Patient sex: M
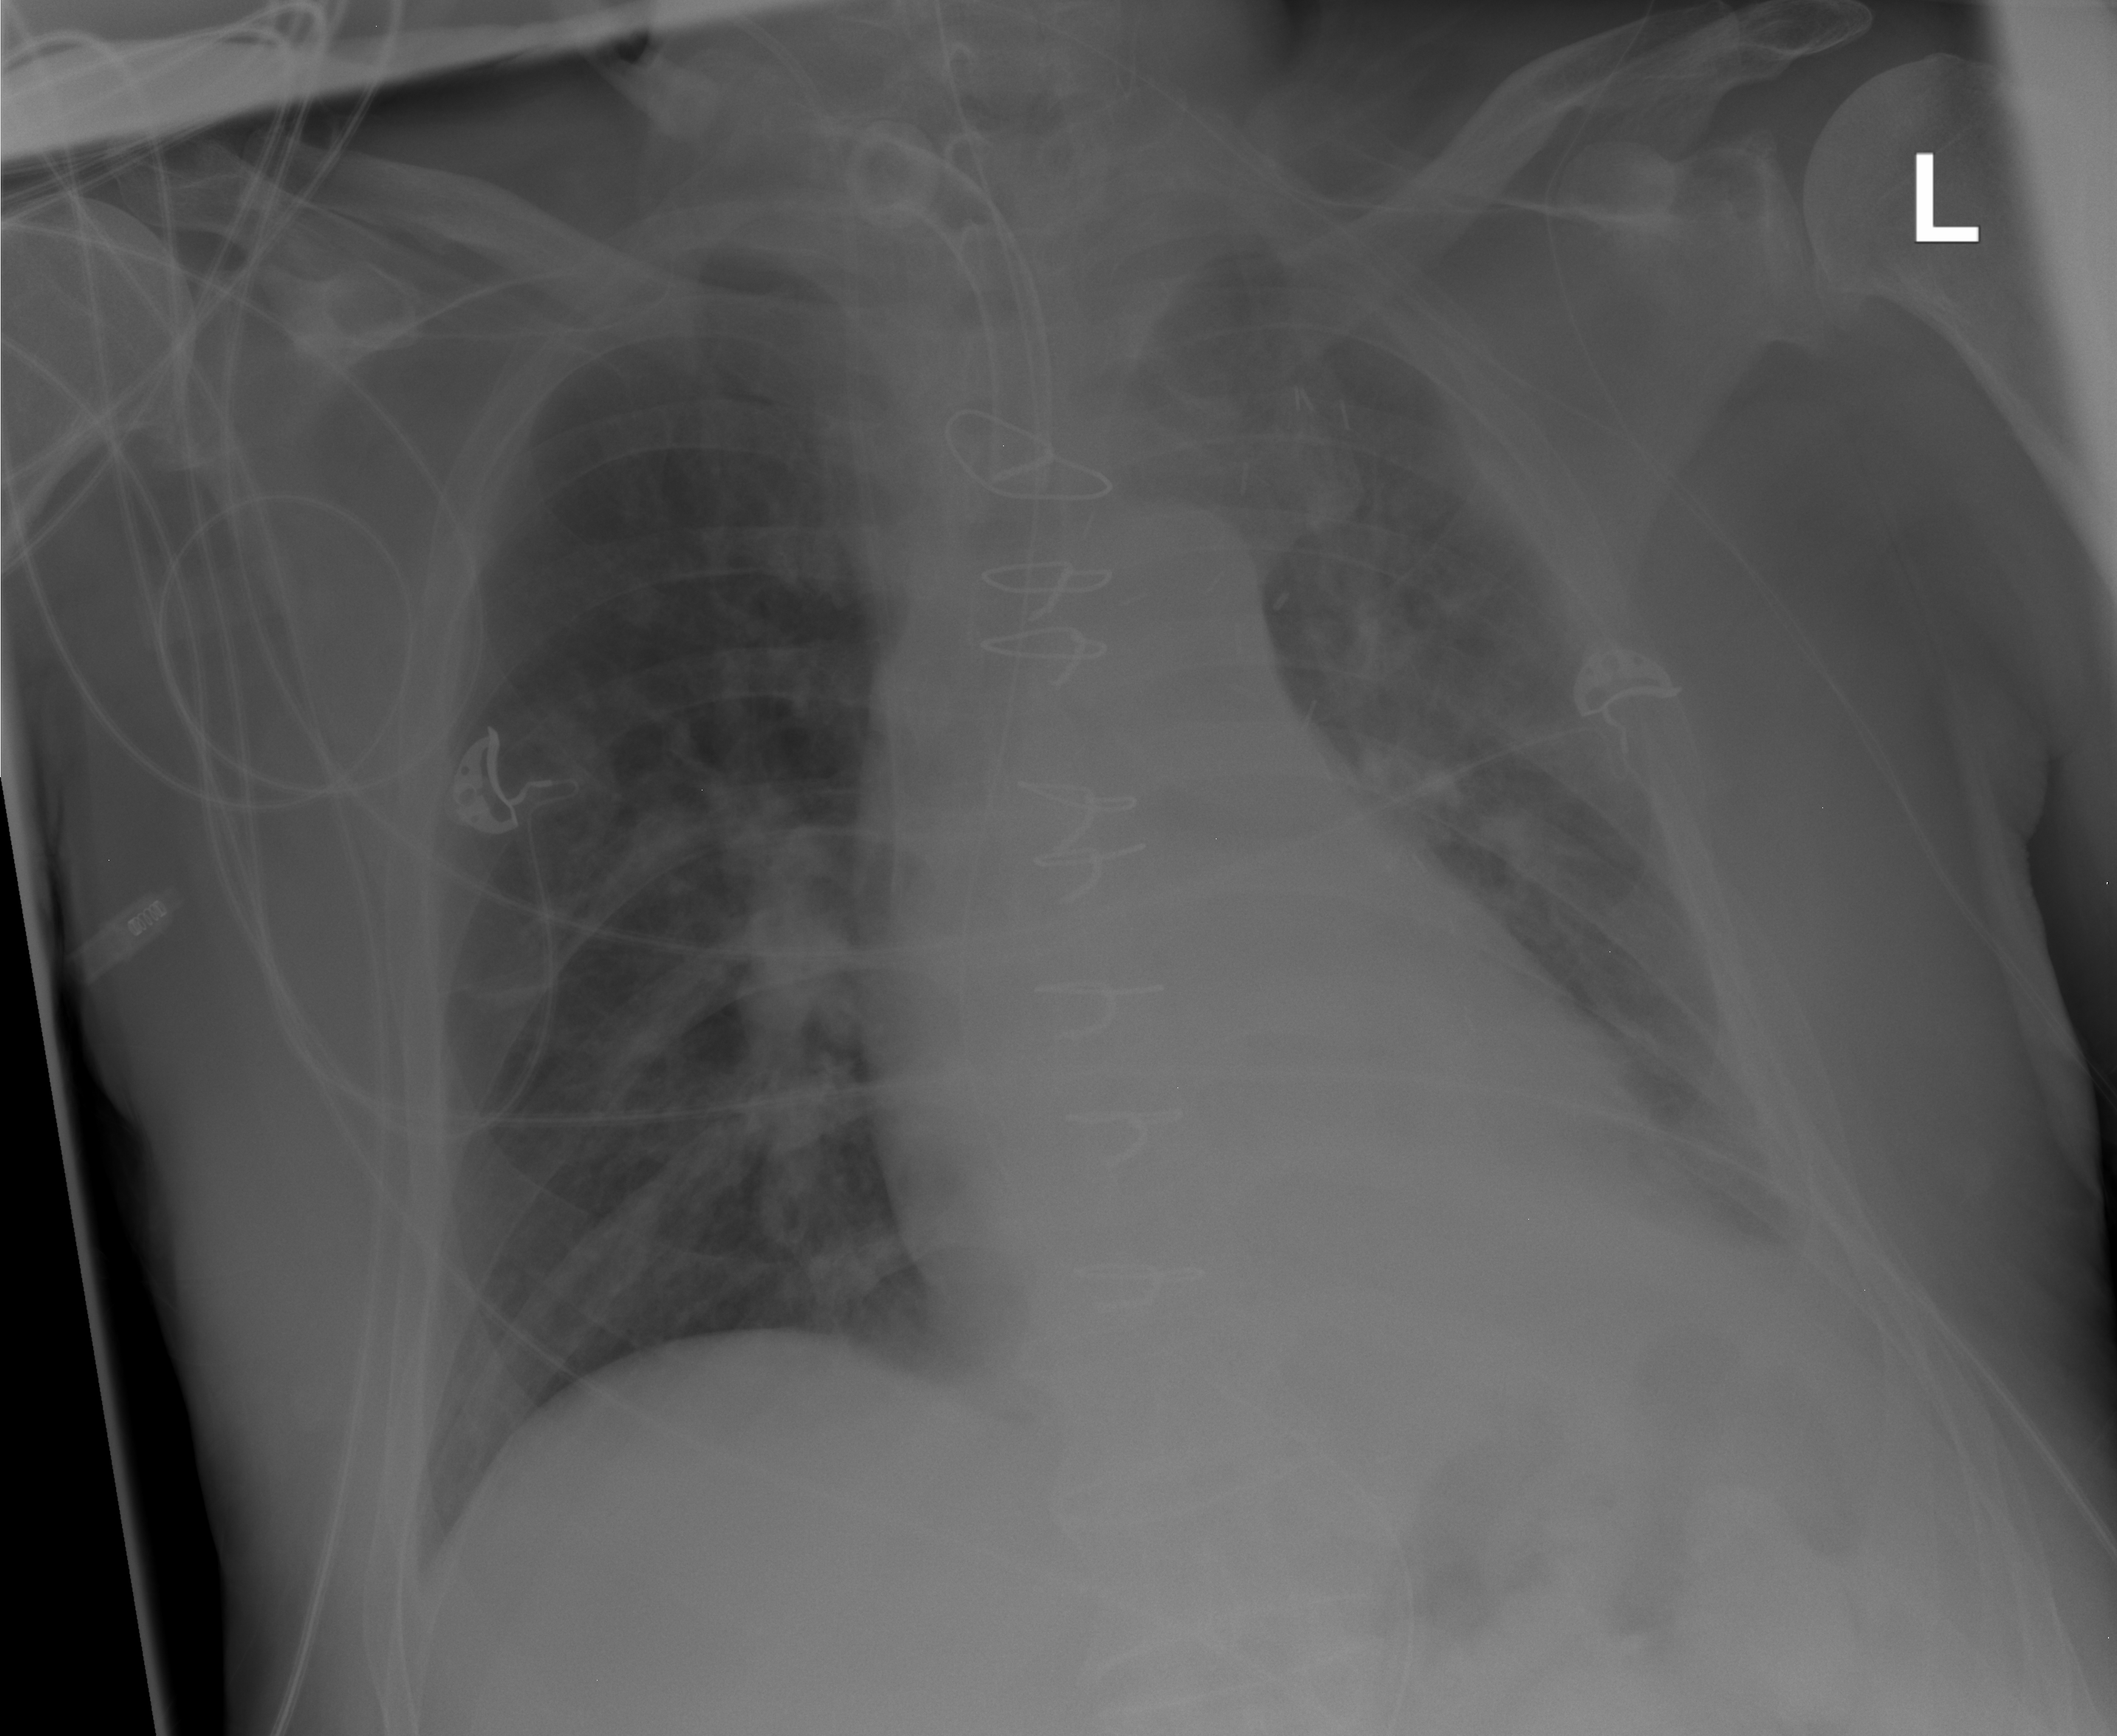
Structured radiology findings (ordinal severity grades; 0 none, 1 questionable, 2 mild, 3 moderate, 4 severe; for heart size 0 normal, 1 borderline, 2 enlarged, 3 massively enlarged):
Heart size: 1
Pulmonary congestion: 0
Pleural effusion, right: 0
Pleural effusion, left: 2
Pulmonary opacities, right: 0
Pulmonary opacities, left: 0
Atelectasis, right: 0
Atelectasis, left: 2